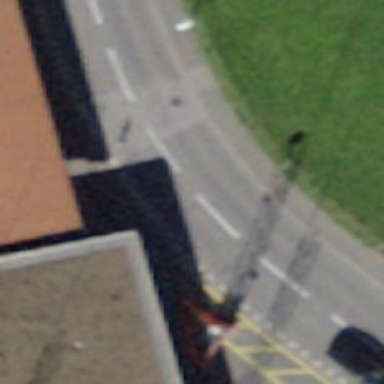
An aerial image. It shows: Charging station.